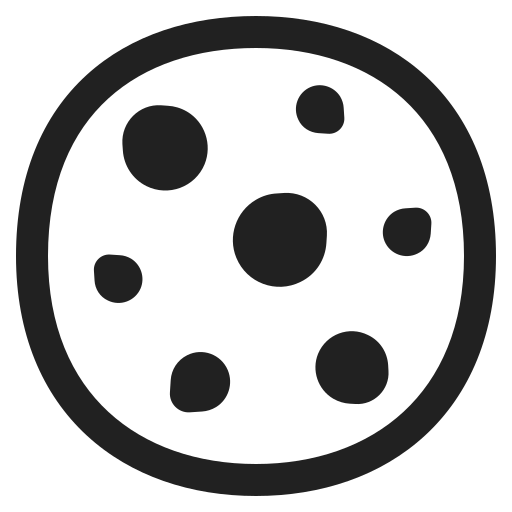
cookie high contrast